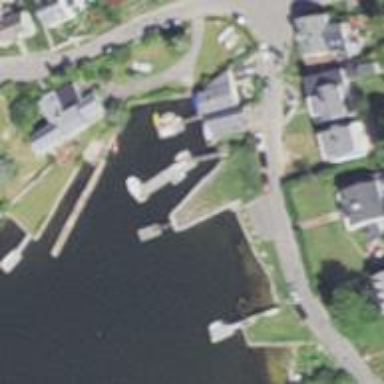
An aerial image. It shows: Man-made pier.